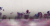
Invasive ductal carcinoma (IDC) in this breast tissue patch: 0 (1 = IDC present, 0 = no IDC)